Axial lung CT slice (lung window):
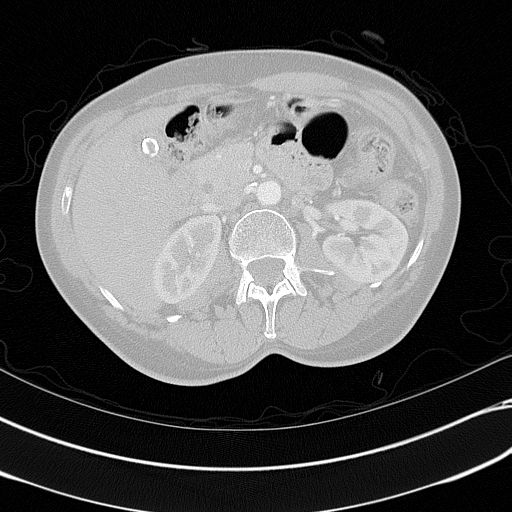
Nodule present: no